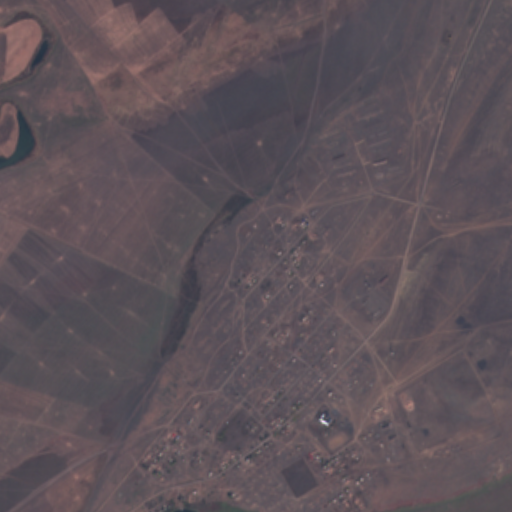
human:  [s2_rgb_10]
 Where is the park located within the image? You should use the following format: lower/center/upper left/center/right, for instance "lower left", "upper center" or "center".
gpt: The park is located in the lower center of the image.
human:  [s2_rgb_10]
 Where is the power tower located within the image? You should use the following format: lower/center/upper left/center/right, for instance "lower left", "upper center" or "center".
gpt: The power tower is located in the lower right of the image.
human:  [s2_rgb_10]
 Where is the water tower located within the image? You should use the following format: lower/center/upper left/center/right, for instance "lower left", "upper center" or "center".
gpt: The water tower is located in the center right of the image.
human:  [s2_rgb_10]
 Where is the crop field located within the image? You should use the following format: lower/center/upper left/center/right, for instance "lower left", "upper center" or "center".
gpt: There is no crop field in the image.